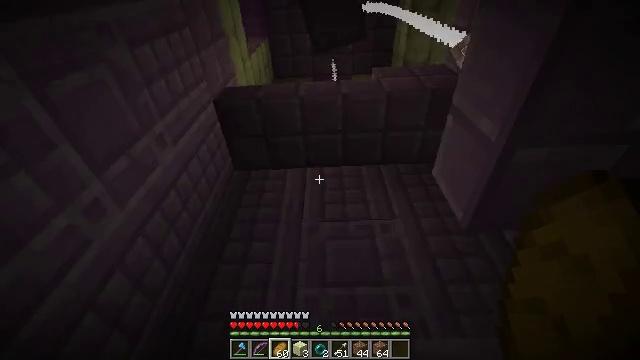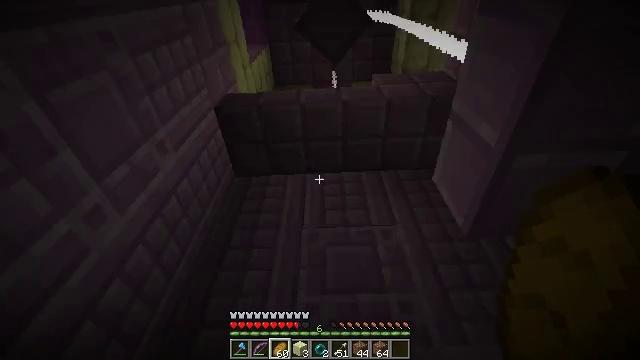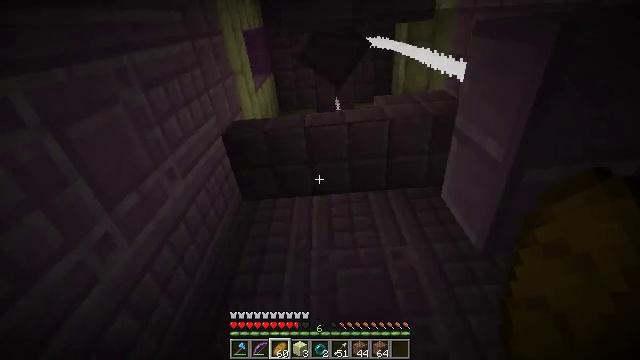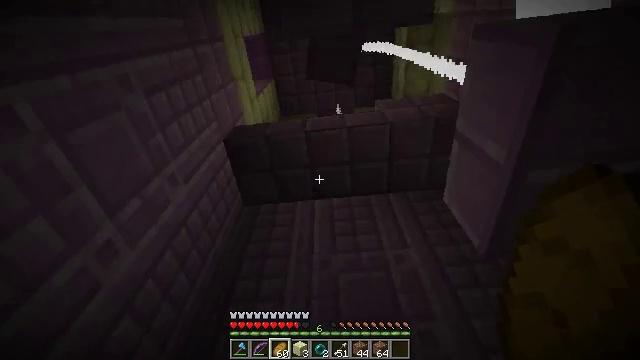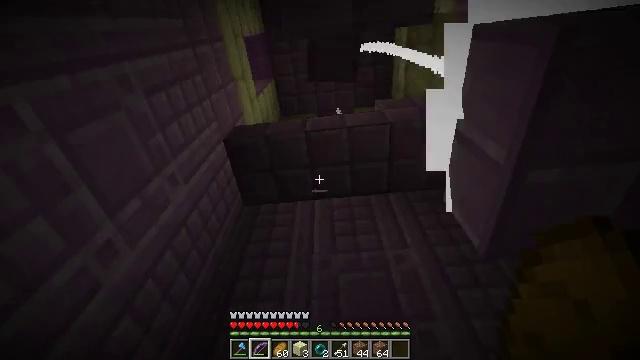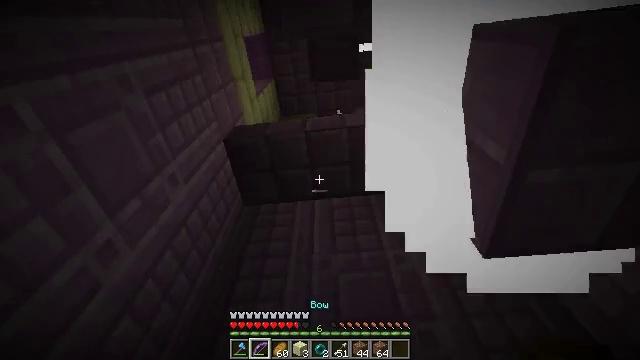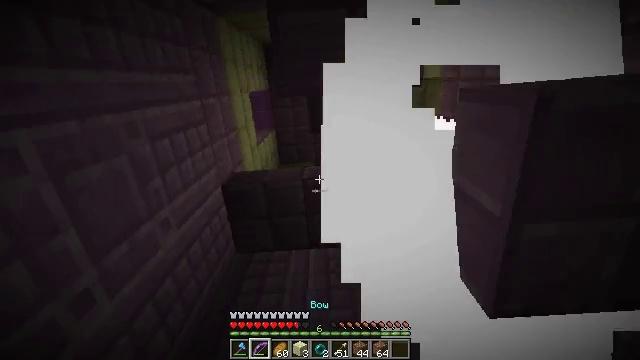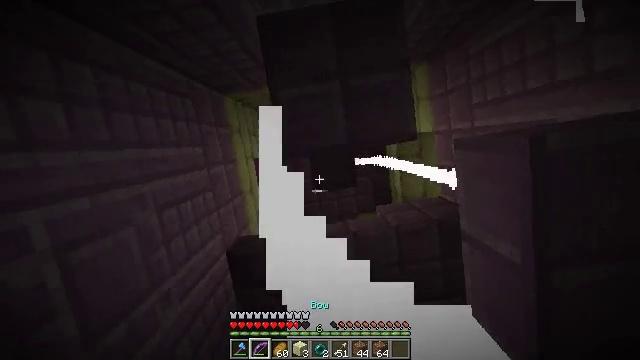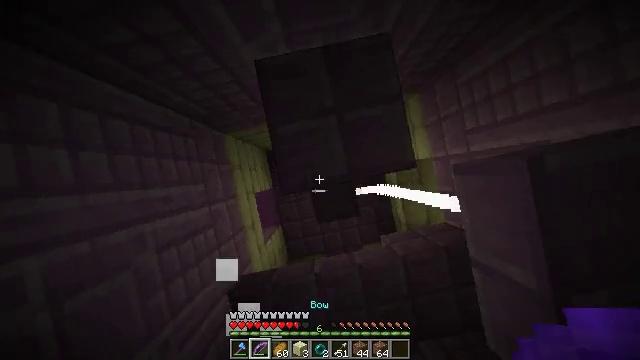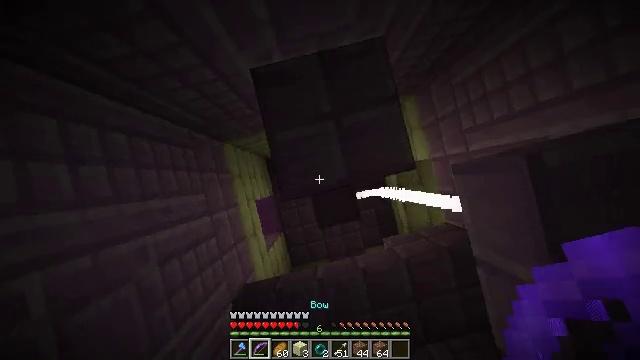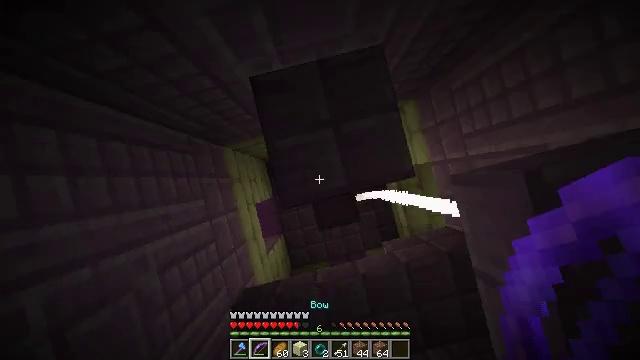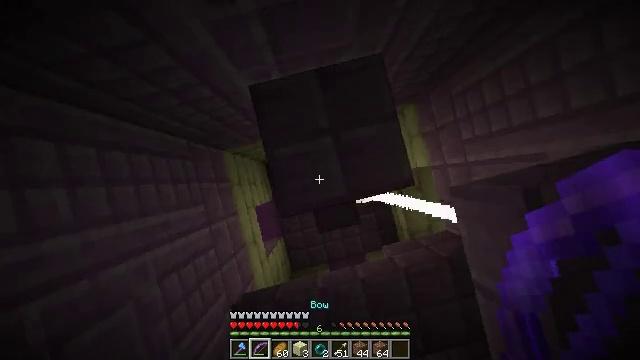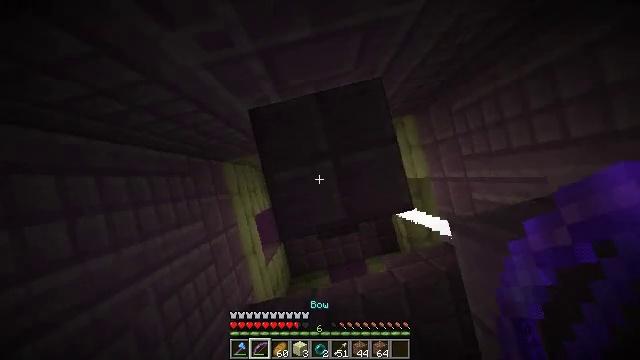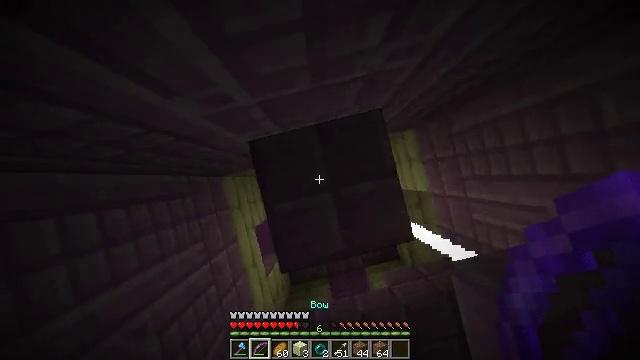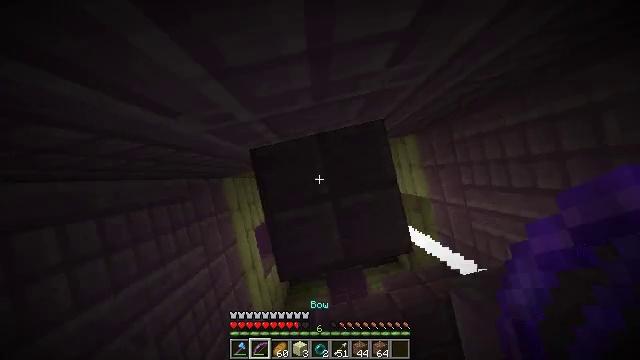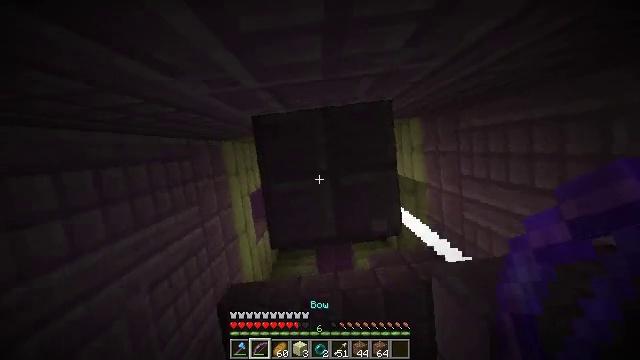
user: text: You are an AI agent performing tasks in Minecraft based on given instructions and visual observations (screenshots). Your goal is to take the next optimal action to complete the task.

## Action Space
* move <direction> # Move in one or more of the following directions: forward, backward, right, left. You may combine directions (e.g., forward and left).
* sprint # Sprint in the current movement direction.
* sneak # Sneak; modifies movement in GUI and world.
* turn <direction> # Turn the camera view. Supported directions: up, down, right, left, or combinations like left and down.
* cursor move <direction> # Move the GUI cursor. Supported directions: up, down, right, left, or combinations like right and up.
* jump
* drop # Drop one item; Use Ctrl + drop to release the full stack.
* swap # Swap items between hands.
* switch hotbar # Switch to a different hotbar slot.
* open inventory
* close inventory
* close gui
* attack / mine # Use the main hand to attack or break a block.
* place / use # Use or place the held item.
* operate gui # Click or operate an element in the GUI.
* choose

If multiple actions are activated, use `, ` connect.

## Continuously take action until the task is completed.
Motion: motion action
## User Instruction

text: Break the purpur slab from a structure.
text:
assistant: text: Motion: turn up
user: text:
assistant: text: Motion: turn left and up
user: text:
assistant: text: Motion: no_op
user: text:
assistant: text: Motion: switch to hotbar 2
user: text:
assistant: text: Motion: switch to hotbar 2
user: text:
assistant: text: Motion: turn right and up, switch to hotbar 2
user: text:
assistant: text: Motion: turn left and up
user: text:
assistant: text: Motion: turn left and up
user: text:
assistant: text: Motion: turn left and up
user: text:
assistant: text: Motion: move back
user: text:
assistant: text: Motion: move back
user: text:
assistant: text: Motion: move back
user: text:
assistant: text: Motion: no_op
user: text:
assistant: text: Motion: turn right
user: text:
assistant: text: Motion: turn right and down, attack / mine
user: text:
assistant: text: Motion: turn right and down, attack / mine
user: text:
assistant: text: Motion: turn right, attack / mine
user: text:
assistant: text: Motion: turn down, attack / mine
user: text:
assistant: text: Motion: turn right and down, attack / mine
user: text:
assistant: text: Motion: turn down, attack / mine
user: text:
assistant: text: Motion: turn down, attack / mine
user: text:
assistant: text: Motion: turn down, attack / mine
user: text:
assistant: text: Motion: turn left and down
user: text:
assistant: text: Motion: turn left and down
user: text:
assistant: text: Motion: turn left and down
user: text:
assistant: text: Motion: turn left and down
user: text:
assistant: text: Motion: turn left and up
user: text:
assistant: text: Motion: no_op
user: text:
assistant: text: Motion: no_op
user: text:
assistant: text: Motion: no_op